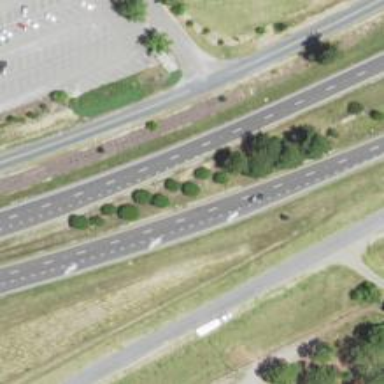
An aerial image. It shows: Asphalt trunk highway which is also expressway.